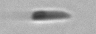
Label: flagellate_morphotype3